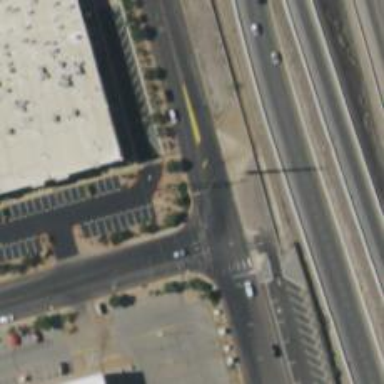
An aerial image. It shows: Solid stop line on the road marking.